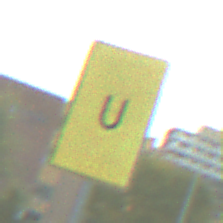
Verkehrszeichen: AnkuendigungOderFortsetzungUmleitungOhnePfeilsymbol
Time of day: MorningAfternoon
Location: Outdoor (Urban)
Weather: PartlyCloudy
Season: NotSpecified
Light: Natural